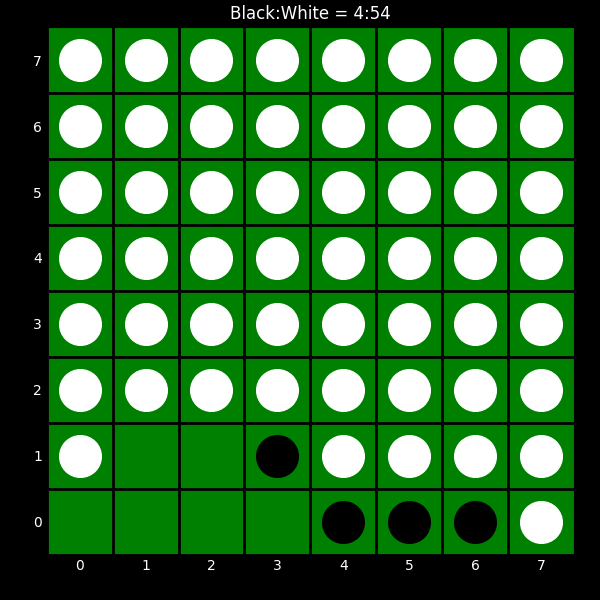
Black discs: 4
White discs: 54